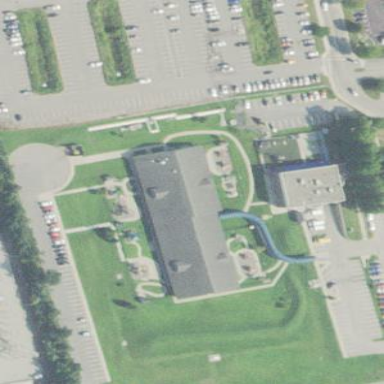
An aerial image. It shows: Building.